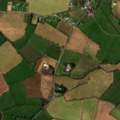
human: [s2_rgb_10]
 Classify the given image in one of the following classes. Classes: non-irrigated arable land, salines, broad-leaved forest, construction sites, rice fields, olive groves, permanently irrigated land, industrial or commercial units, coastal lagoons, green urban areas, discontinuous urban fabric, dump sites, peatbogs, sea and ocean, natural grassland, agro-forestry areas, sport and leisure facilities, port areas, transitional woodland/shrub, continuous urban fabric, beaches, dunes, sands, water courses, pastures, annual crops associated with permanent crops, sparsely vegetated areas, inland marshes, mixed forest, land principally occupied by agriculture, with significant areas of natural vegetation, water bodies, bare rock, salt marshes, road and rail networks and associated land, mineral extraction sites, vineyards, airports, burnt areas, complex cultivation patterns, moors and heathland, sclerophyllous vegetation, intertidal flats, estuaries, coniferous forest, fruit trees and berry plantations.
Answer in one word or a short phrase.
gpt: non-irrigated arable land, pastures